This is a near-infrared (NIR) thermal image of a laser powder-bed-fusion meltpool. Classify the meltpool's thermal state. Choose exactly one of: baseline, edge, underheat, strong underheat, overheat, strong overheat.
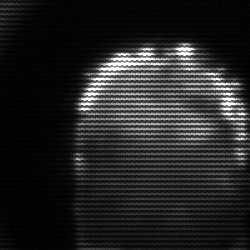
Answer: baseline